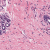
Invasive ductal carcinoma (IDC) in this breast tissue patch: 0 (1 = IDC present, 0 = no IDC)